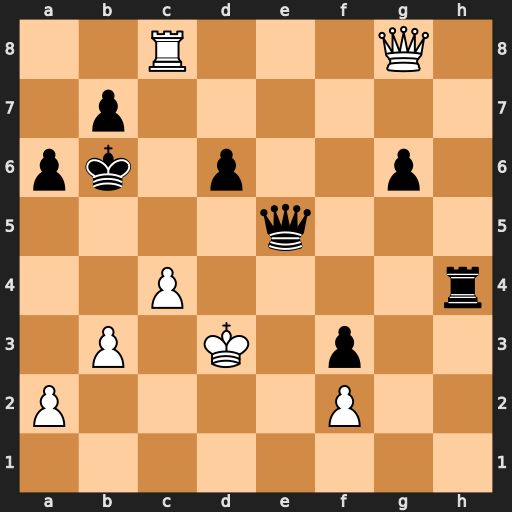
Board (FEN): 2R3Q1/1p6/pk1p2p1/4q3/2P4r/1P1K1p2/P4P2/8
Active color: w
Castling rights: -
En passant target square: -
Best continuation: Qd8+ Ka7 Ra8#